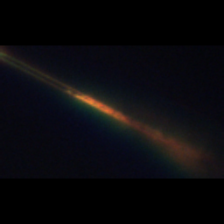
Taxon: Leptocylindrus
Group: Diatoms